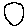
Label: circle